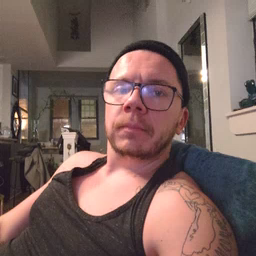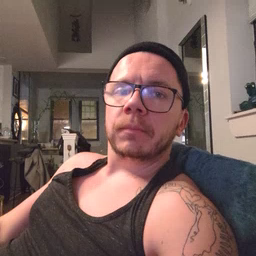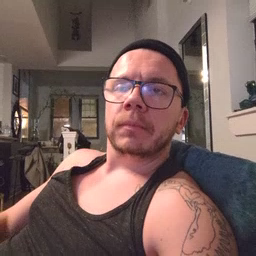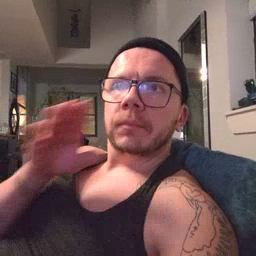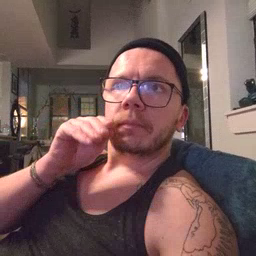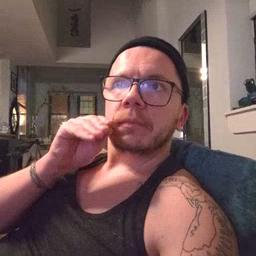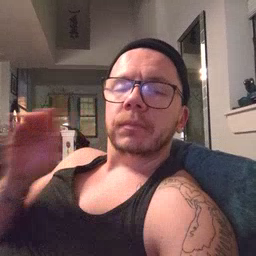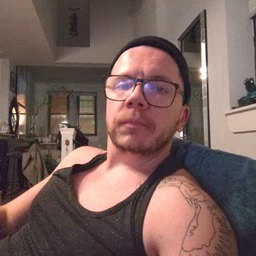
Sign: duck